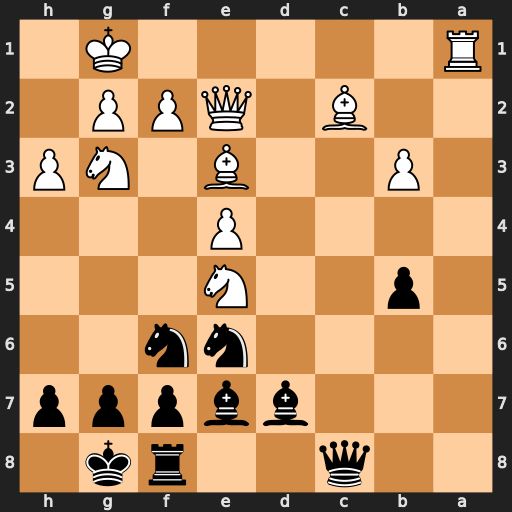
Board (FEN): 2q2rk1/3bbppp/4nn2/1p2N3/4P3/1P2B1NP/2B1QPP1/R5K1
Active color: b
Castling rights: -
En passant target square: -
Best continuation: Qc3 Rf1 Qxe5